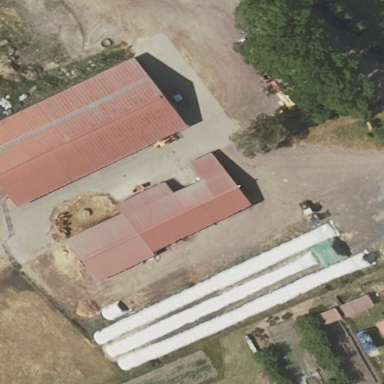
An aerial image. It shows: Farm auxiliary building.